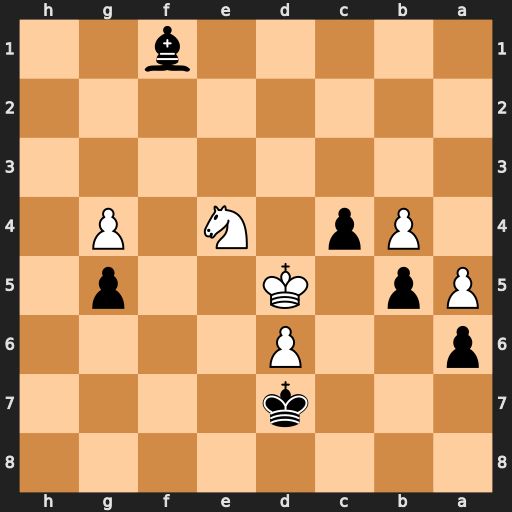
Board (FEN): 8/3k4/p2P4/Pp1K2p1/1Pp1N1P1/8/8/5b2
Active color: b
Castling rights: -
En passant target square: -
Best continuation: Bg2 Ke5 Bxe4